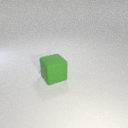
large green rubber cube